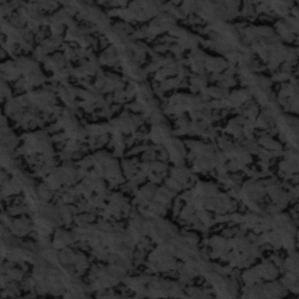
Label: frost